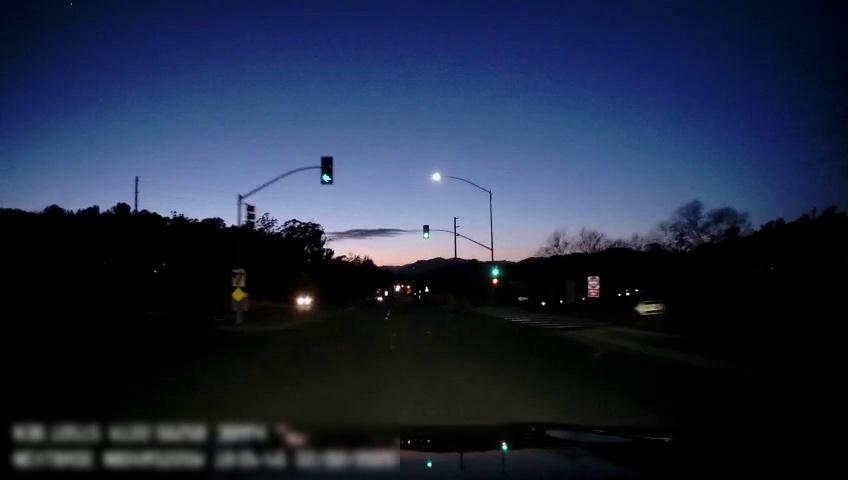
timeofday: Dusk/Dawn/Twilight
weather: Other
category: Drivable Space
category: Vehicles | Car
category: Lanes | Alternate Lane
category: Traffic | Signs
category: Traffic | Signs
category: Traffic | Lights
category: Traffic | Lights
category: Traffic | Signs
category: Traffic | Signs
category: Traffic | Lights
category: Traffic | Lights